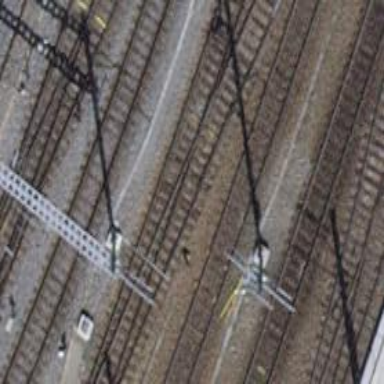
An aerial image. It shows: Bridge with electrified rail tracks and contact line.